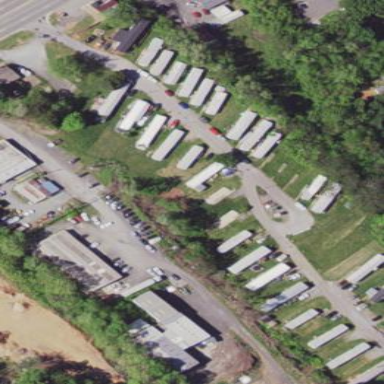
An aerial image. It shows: Residential area designated as trailer park.